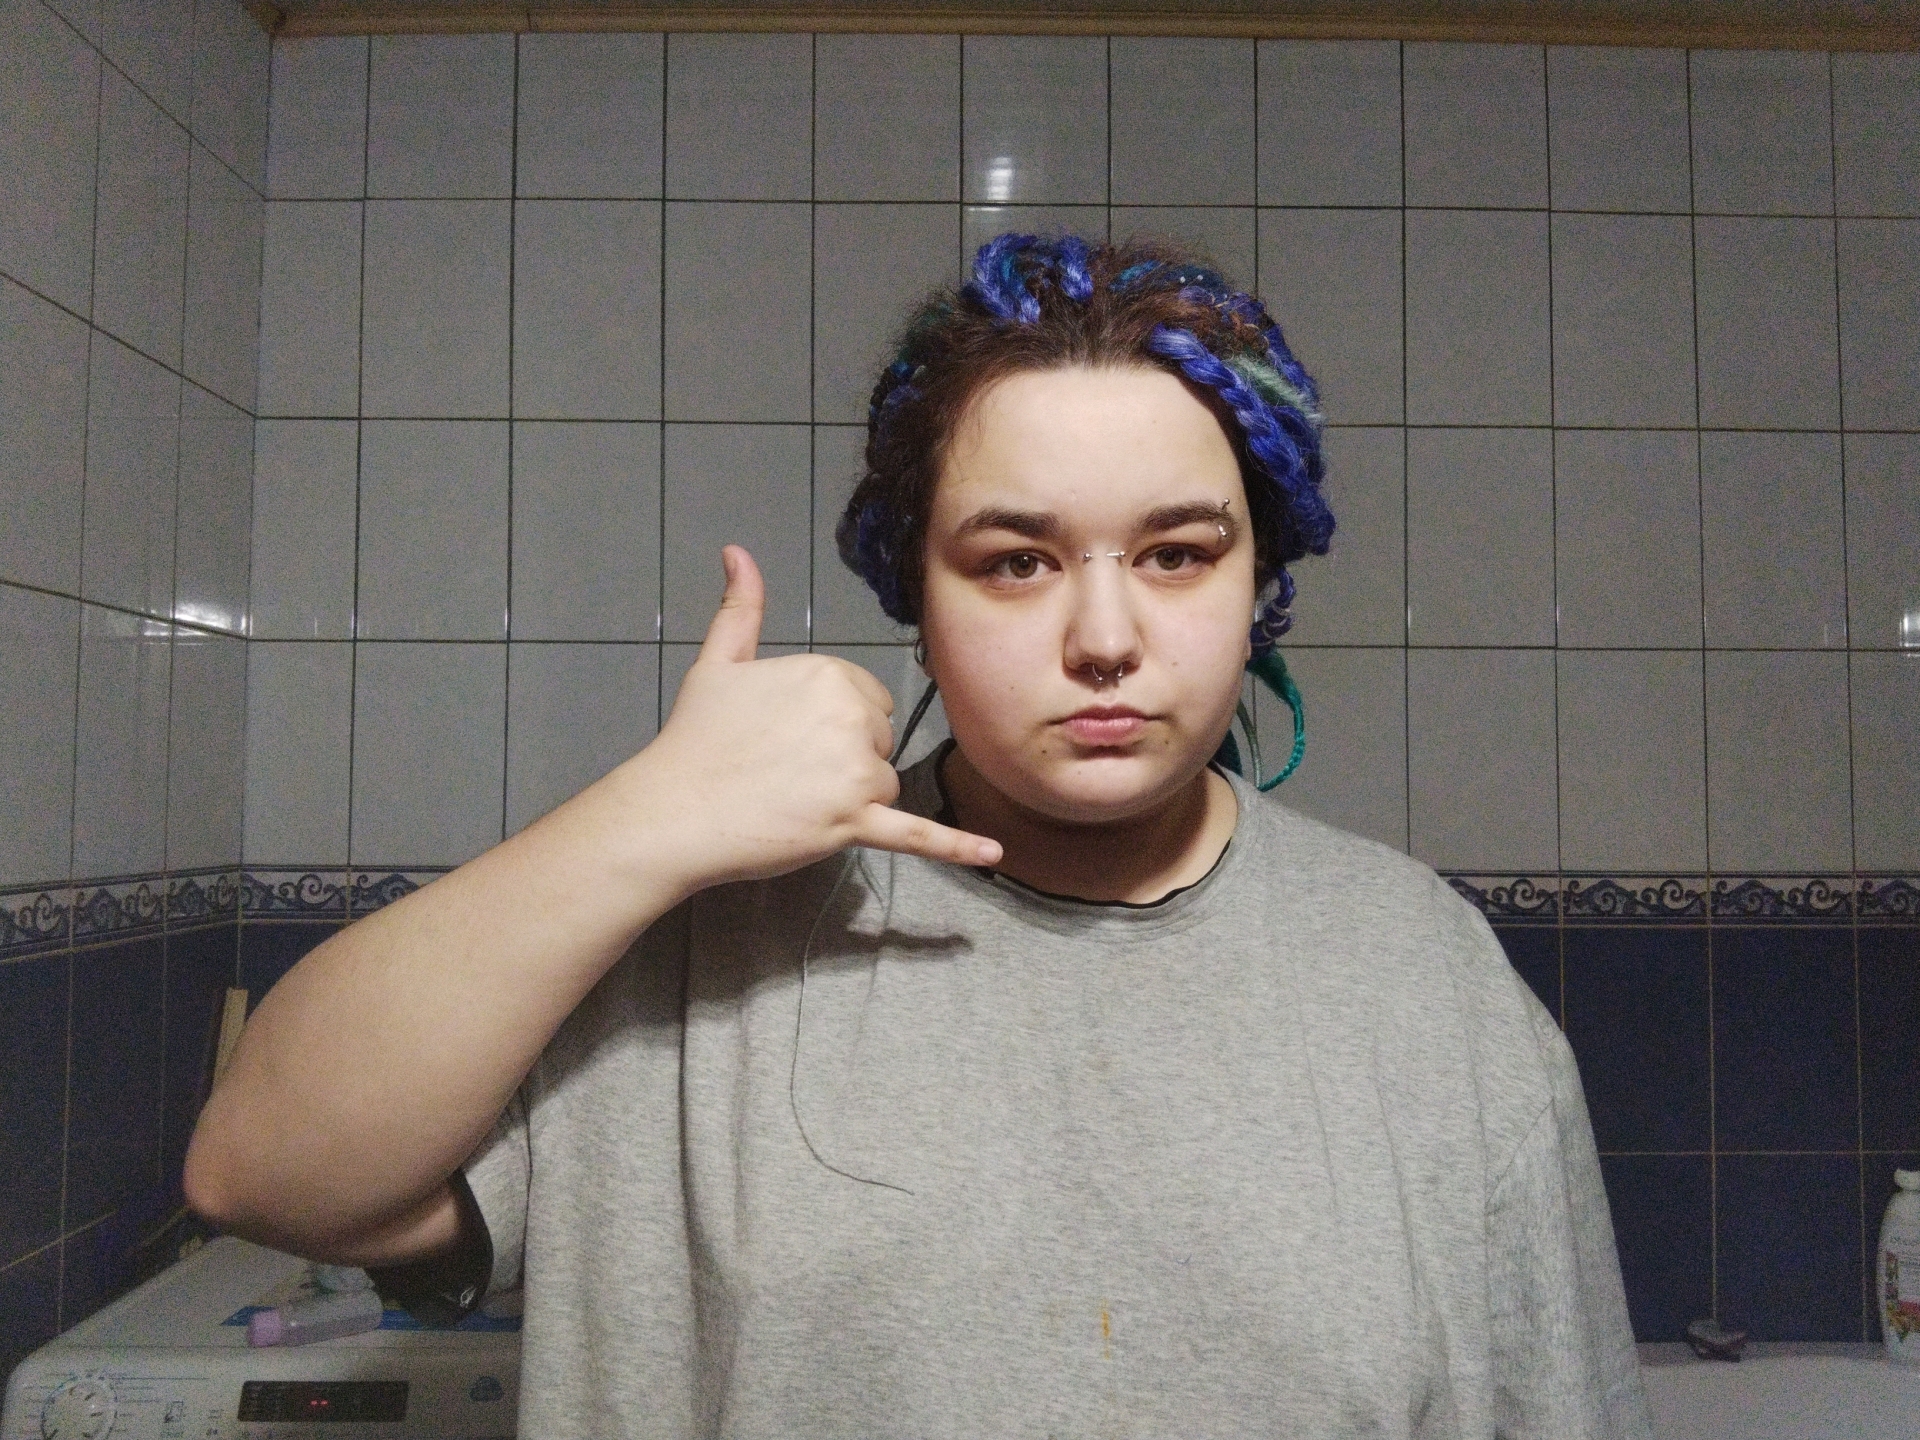
Label: noise